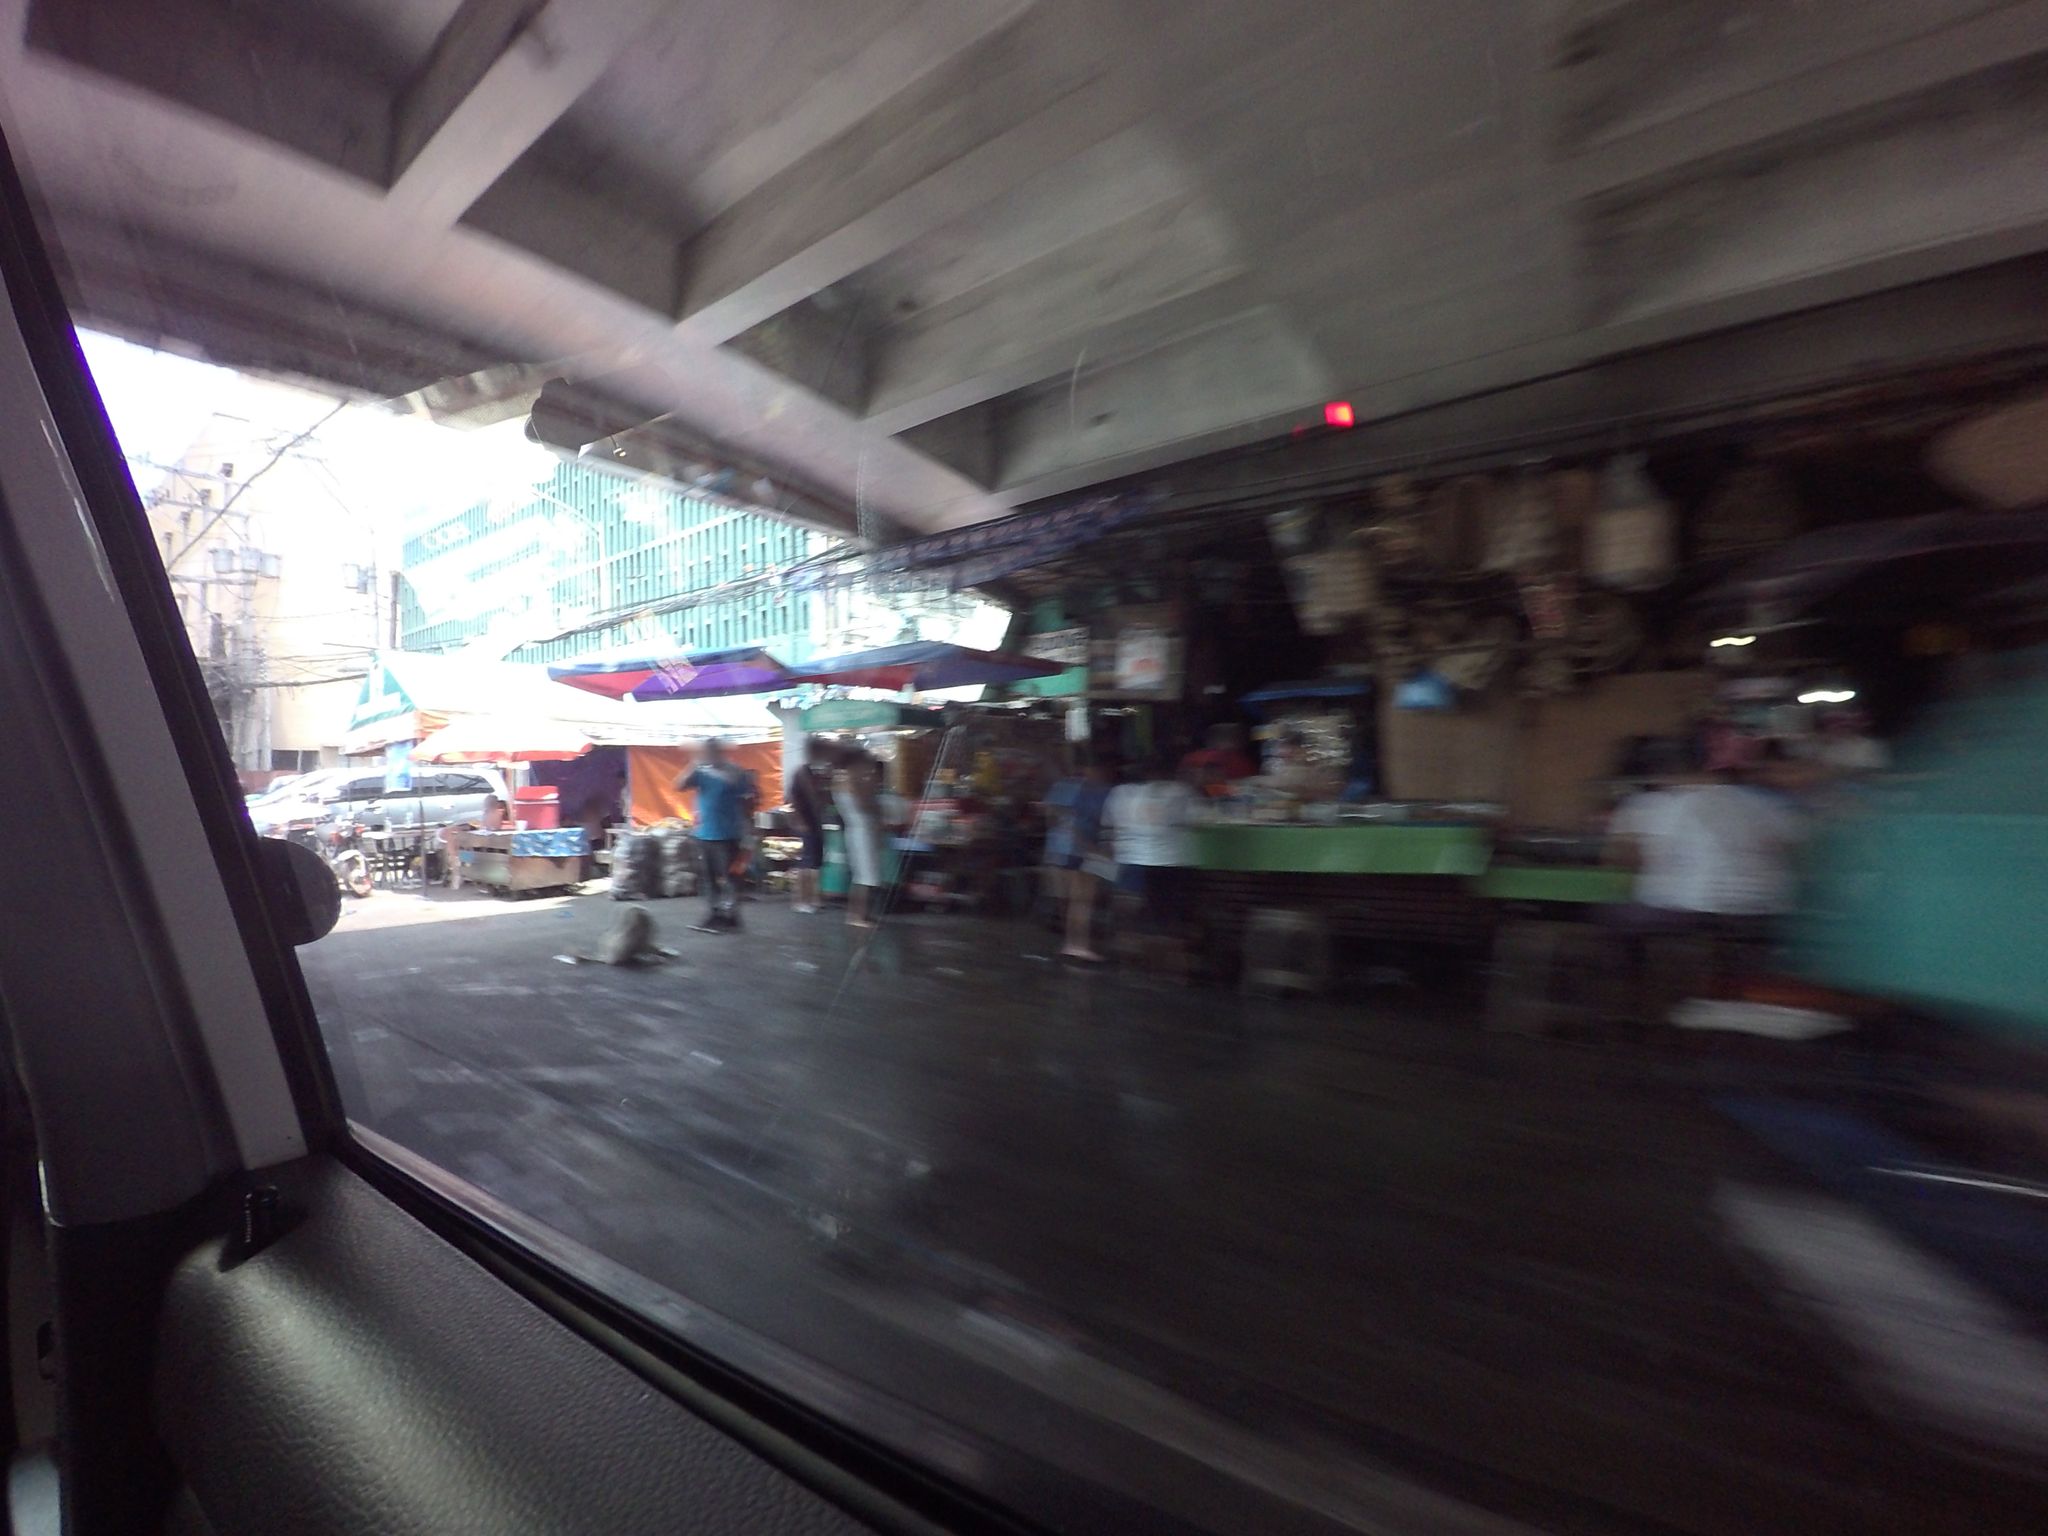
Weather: rainy
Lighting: day
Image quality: slightly poor
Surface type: driving surface
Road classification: service, steps
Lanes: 2
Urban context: urban centre
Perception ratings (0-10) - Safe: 0.98, Lively: 5.25, Beautiful: 4.61, Boring: 3.09, Depressing: 3.93, Wealthy: 0.64